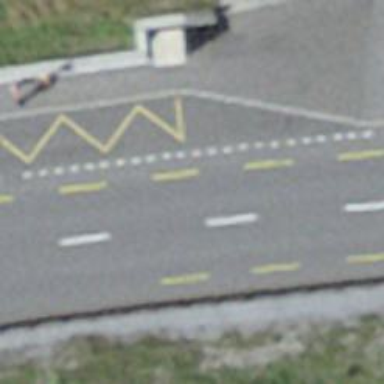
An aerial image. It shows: Public transport stop position.